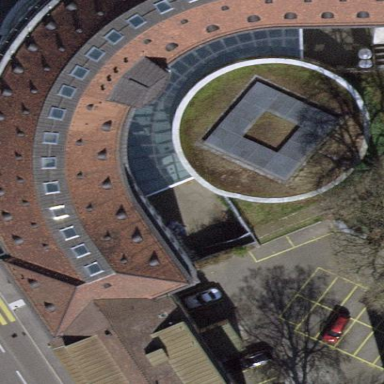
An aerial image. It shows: Building with flat roof.